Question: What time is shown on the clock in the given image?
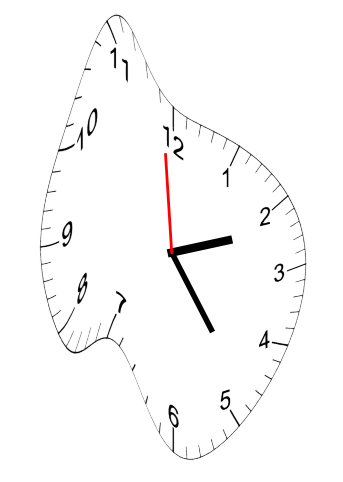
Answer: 02:23:59